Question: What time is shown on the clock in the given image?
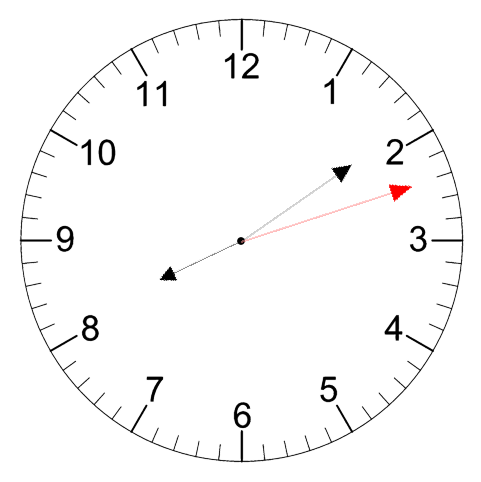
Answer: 08:09:12